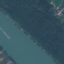
Land use / land cover: River